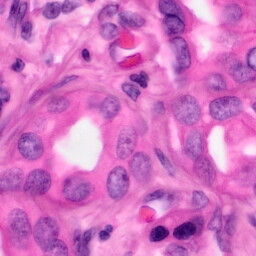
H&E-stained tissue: Pancreatic